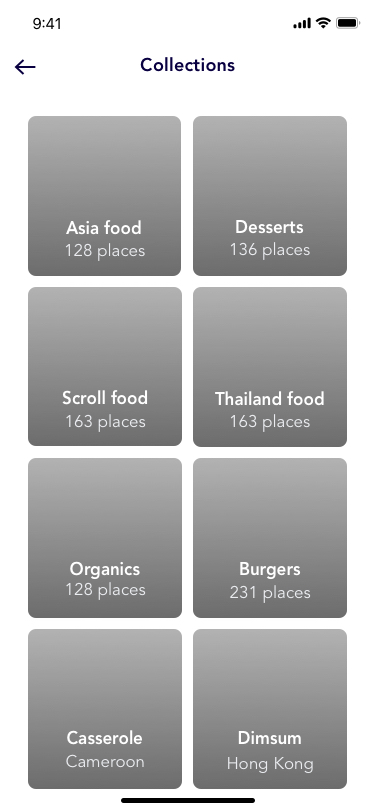
Text in this UI design:
Asia food
128 places
Desserts
136 places
Scroll food
163 places
Thailand food
163 places
Organics
128 places
Burgers
231 places
Casserole
Cameroon
Dimsum
Hong Kong
Collections